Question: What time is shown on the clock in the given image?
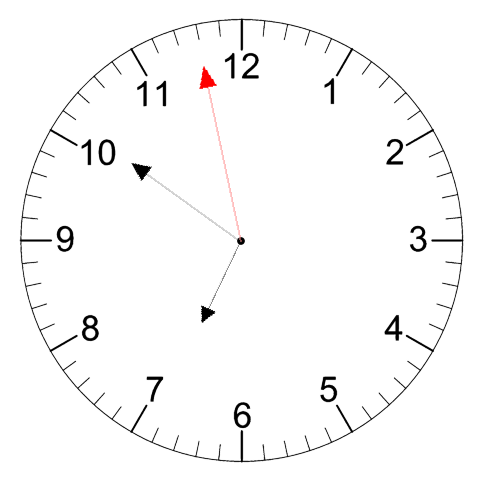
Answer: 06:50:58